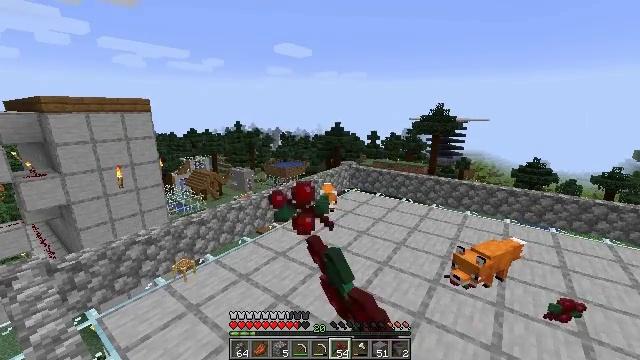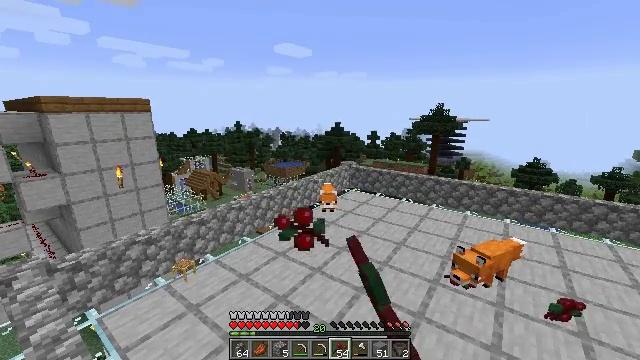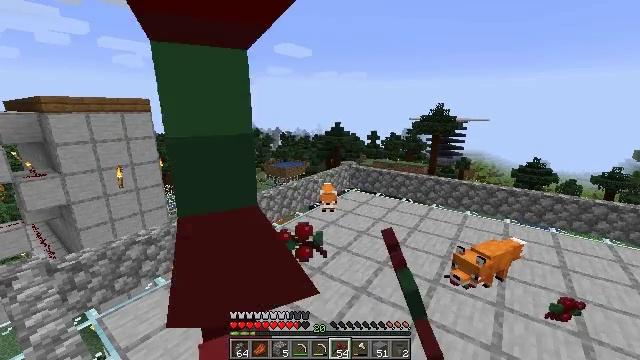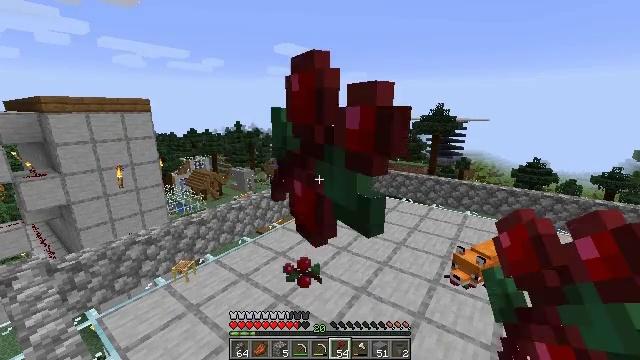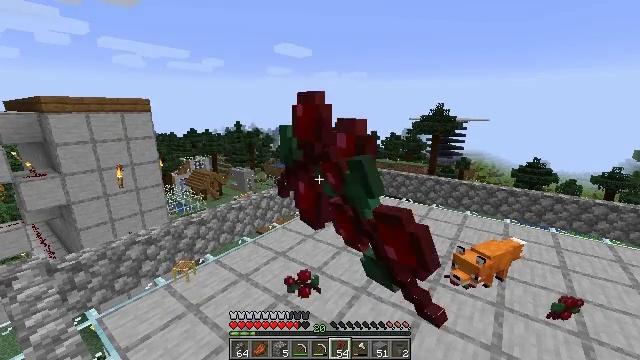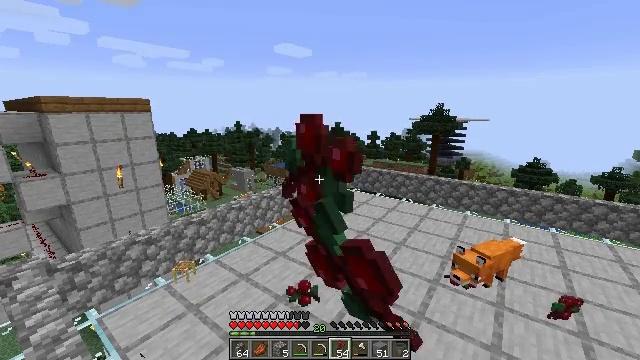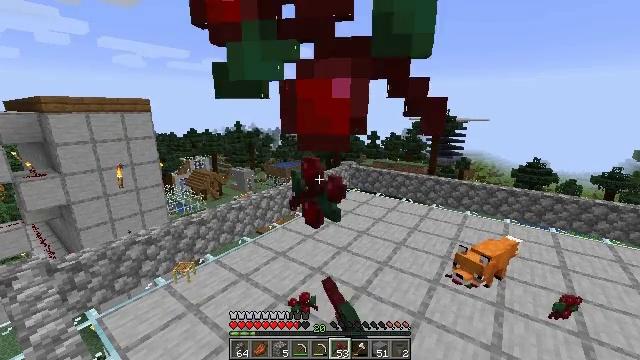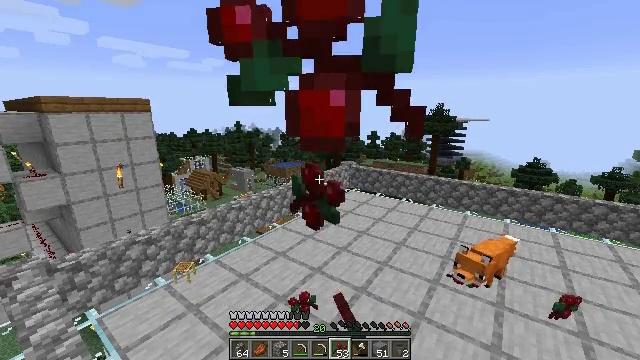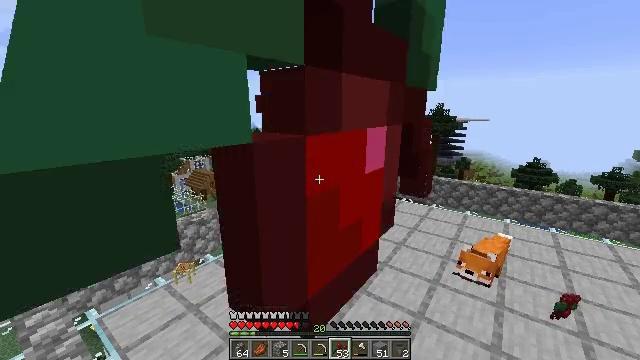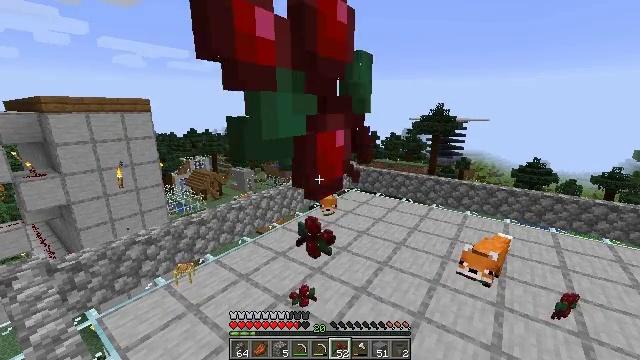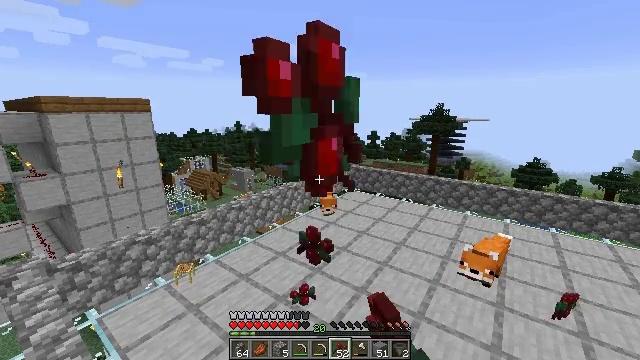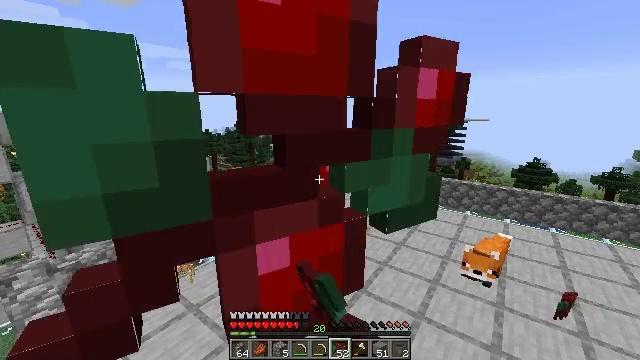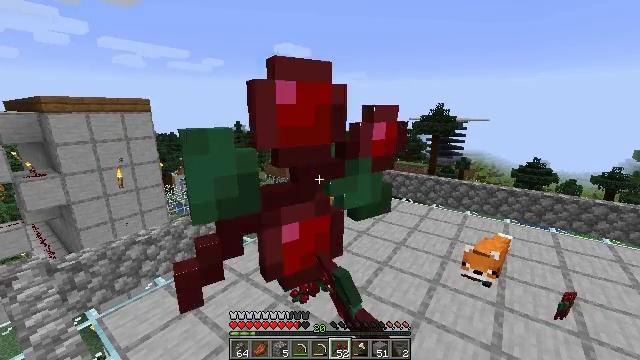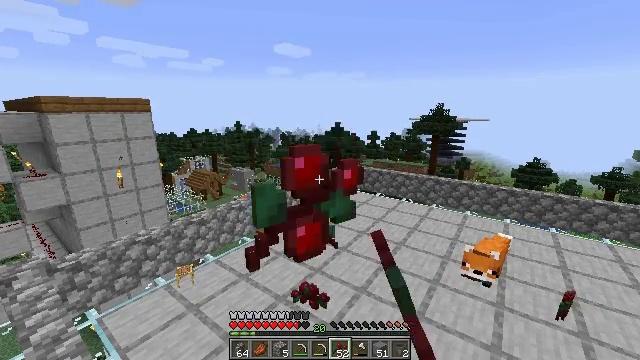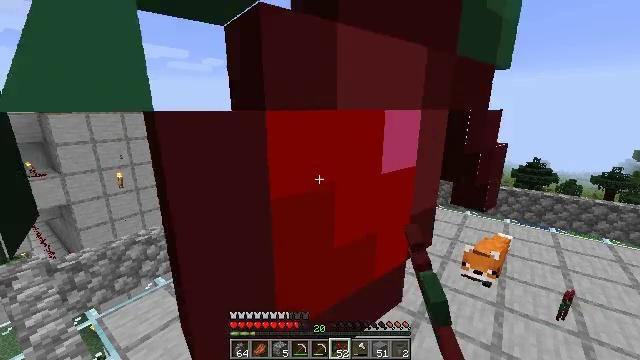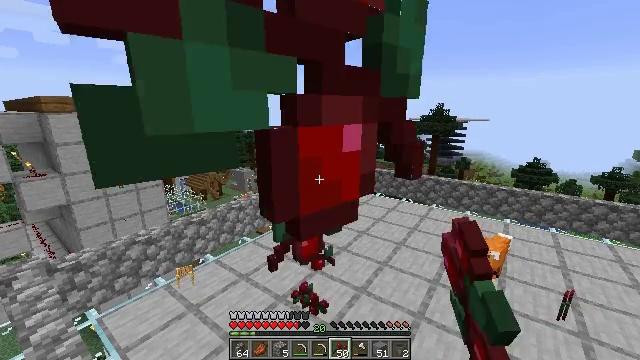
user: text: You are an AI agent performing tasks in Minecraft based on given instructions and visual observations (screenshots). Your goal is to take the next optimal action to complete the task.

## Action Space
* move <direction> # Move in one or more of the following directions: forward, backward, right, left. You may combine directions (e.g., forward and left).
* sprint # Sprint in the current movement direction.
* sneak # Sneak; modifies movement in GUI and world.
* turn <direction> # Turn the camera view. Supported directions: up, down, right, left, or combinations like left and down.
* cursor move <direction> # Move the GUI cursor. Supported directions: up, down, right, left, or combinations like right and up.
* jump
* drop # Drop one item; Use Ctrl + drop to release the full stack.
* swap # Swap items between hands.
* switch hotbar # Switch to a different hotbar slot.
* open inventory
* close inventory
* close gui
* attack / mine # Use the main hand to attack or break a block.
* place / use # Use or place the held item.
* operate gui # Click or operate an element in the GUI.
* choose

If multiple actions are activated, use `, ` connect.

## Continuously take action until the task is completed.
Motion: motion action
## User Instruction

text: Remove sweet berries from the inventory.
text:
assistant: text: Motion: drop
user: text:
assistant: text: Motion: no_op
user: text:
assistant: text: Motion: drop
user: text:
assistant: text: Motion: drop
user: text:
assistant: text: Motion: no_op
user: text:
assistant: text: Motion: drop
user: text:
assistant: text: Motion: drop
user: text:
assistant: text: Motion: no_op
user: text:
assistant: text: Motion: drop
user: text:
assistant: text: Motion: drop
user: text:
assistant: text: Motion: drop
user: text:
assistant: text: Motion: drop
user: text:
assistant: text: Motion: drop
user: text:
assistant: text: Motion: no_op
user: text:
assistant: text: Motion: drop
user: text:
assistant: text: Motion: drop
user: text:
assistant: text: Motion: no_op
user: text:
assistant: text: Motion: drop
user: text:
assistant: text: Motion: drop
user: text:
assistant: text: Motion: drop
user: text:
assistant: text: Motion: drop
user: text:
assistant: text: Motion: drop
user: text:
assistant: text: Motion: no_op
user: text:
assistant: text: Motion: drop
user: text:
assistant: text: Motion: drop
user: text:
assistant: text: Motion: drop
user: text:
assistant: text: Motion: no_op
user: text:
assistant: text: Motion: no_op
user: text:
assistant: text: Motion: no_op